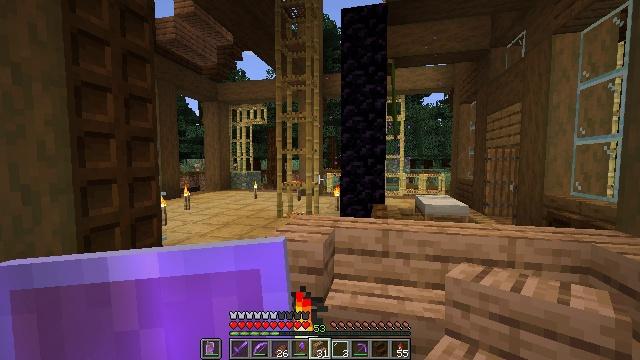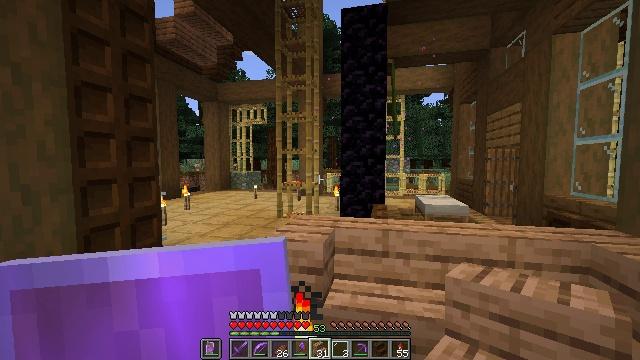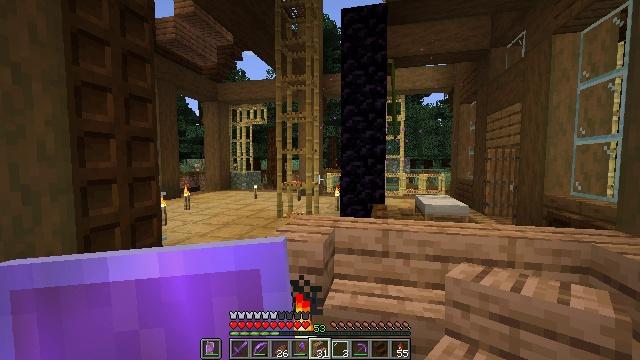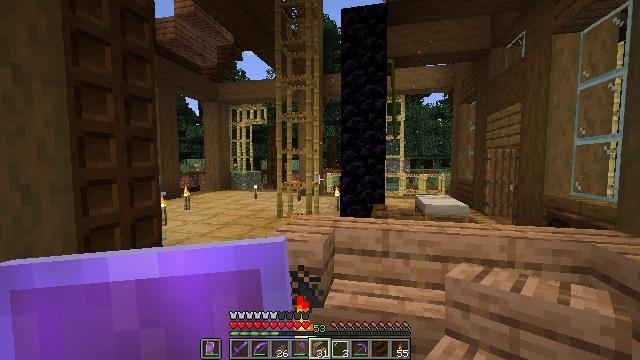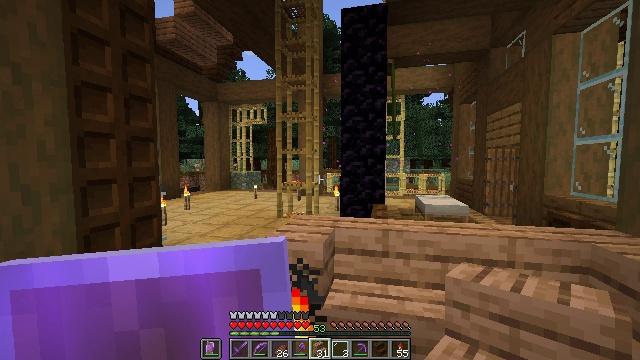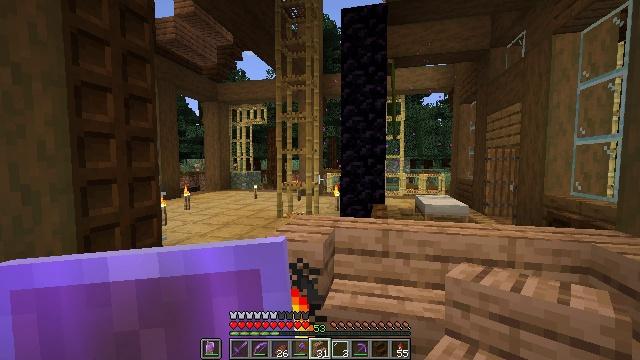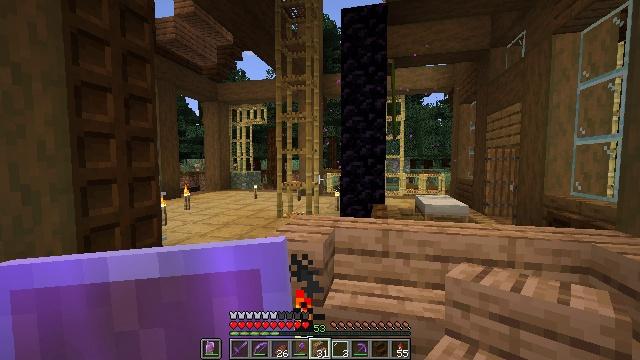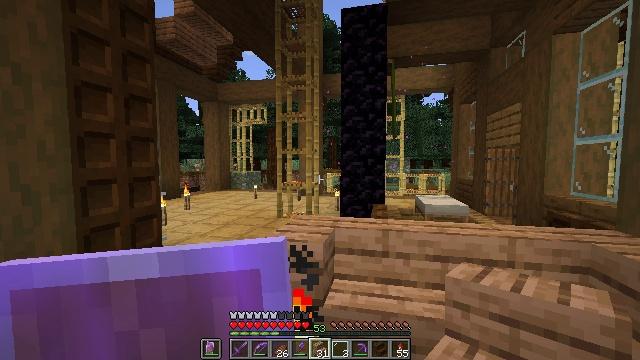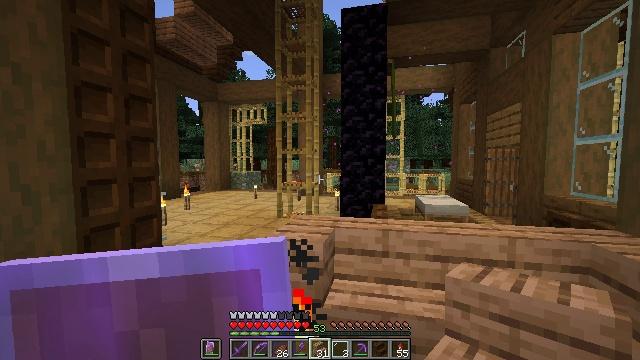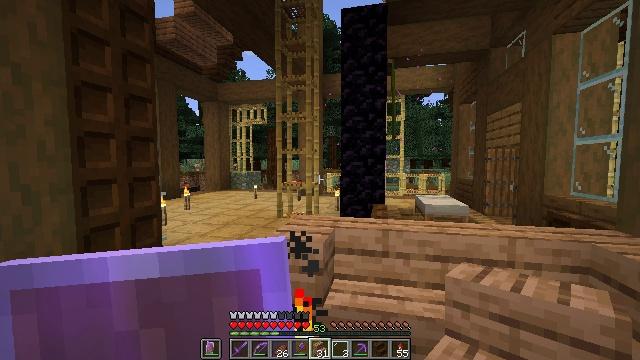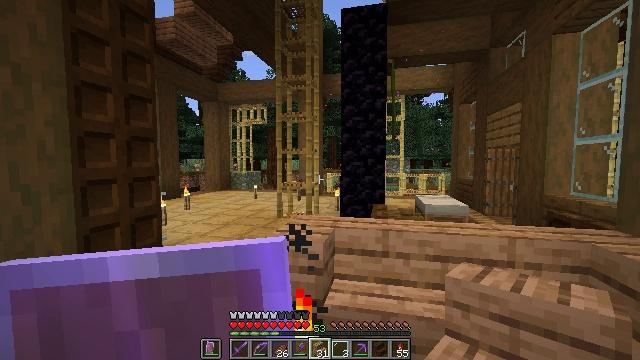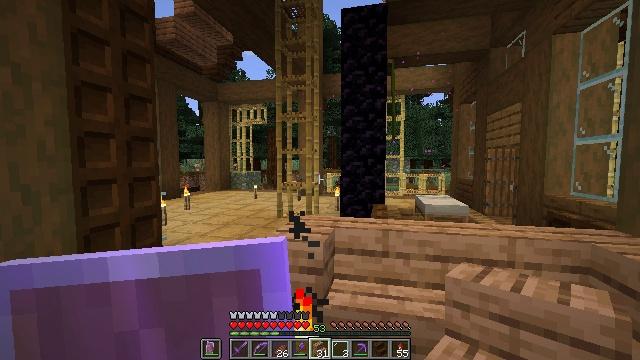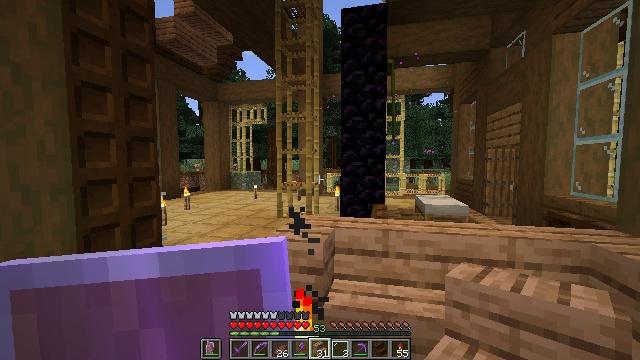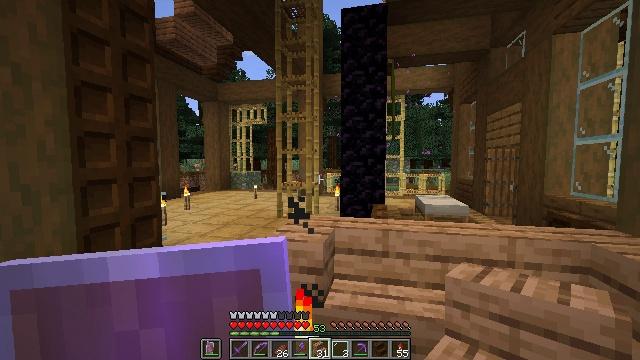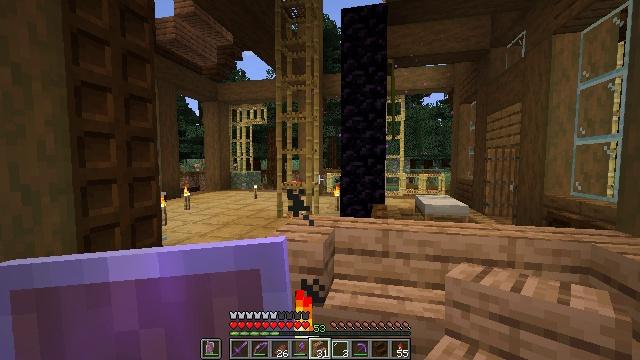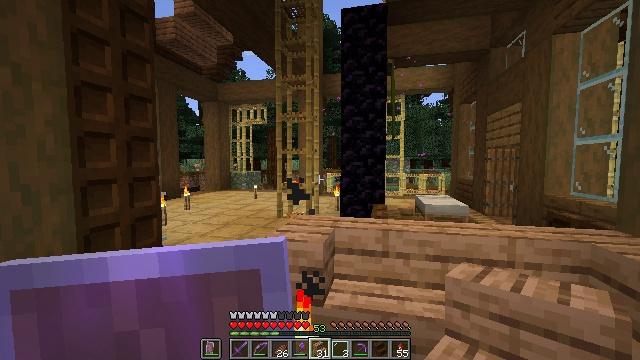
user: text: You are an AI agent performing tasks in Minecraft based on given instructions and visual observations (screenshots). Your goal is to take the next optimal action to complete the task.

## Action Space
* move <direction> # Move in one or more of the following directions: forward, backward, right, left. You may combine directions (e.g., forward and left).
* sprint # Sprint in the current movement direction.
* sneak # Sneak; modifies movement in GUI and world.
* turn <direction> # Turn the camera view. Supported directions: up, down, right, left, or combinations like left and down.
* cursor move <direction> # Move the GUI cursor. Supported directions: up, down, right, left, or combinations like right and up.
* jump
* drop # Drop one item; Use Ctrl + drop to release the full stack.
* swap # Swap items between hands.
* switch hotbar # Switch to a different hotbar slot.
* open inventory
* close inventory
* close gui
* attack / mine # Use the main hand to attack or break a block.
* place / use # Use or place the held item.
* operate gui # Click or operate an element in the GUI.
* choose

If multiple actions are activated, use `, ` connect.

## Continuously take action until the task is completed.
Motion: motion action
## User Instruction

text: Gather the jungle stairs to use elsewhere.
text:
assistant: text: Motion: no_op
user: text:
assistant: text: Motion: no_op
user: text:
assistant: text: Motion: no_op
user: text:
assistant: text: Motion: no_op
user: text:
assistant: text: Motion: no_op
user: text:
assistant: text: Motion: no_op
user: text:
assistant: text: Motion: no_op
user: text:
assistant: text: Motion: no_op
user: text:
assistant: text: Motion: no_op
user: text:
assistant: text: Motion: no_op
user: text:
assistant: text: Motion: no_op
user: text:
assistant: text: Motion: no_op
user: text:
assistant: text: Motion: no_op
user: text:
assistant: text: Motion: no_op
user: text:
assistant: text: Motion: no_op
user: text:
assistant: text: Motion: no_op
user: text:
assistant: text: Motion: no_op
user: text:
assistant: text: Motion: no_op
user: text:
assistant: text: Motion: no_op
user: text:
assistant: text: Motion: no_op
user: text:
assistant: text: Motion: no_op
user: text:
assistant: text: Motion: no_op
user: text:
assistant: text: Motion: no_op
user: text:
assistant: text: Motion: no_op
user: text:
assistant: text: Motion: no_op
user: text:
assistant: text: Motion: no_op
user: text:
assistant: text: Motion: no_op
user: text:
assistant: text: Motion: no_op
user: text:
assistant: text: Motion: no_op
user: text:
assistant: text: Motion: no_op